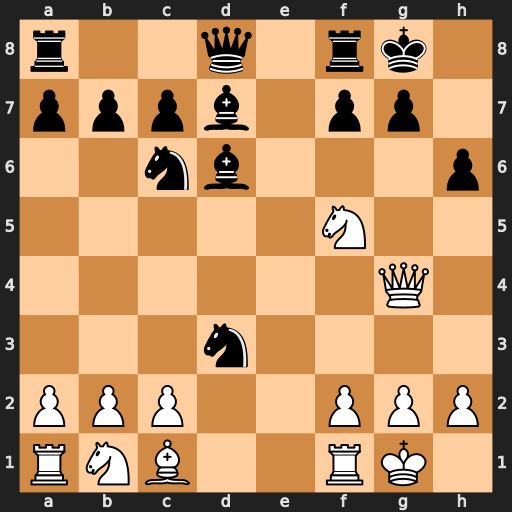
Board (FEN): r2q1rk1/pppb1pp1/2nb3p/5N2/6Q1/3n4/PPP2PPP/RNB2RK1
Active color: w
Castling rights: -
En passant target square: -
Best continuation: Qxg7#